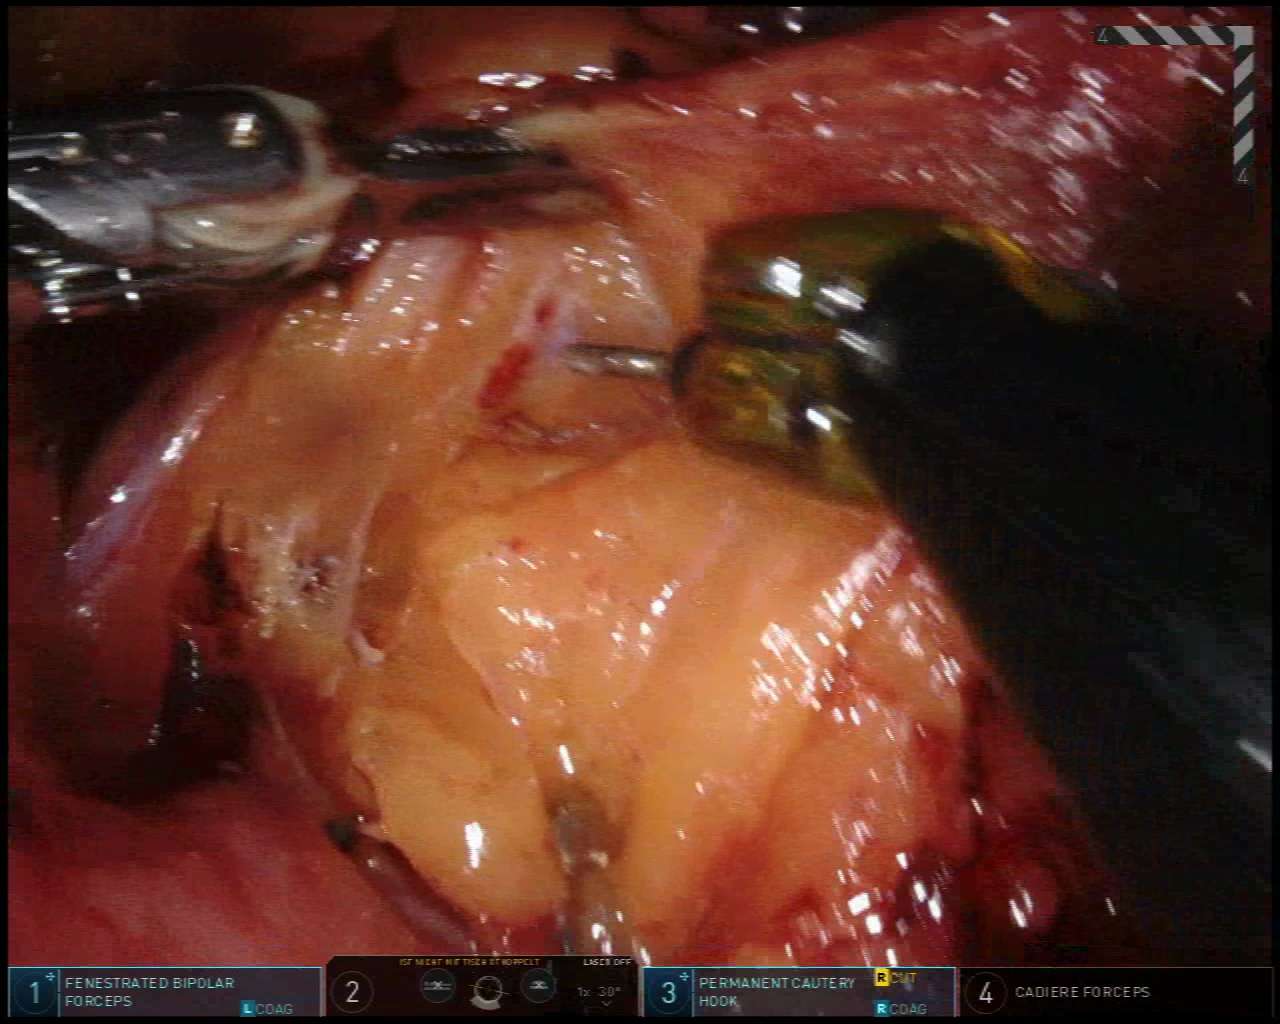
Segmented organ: intestinal_veins
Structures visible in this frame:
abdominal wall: no
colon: yes
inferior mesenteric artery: no
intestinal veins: yes
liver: no
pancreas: no
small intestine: no
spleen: no
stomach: no
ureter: no
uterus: no
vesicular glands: no